Field crop: maize
Growth stage: 2
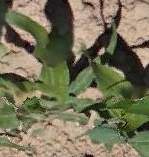
Species: maize